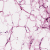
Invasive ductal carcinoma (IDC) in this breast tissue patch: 0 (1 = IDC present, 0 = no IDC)